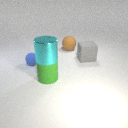
large brown rubber sphere behind large green rubber cylinder